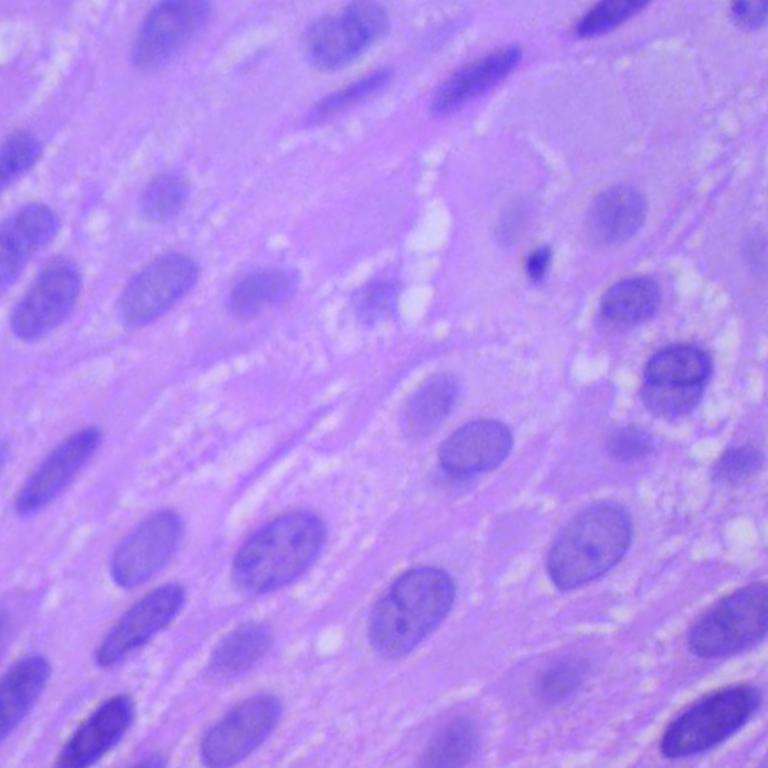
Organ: lung
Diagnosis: squamous carcinomas